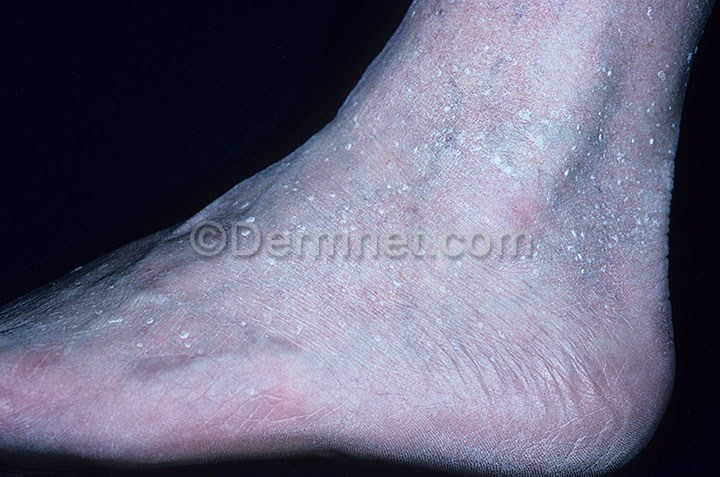
Disease: Seborrheic Keratoses and other Benign Tumors